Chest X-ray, PA view. Patient: 66 years old, sex M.
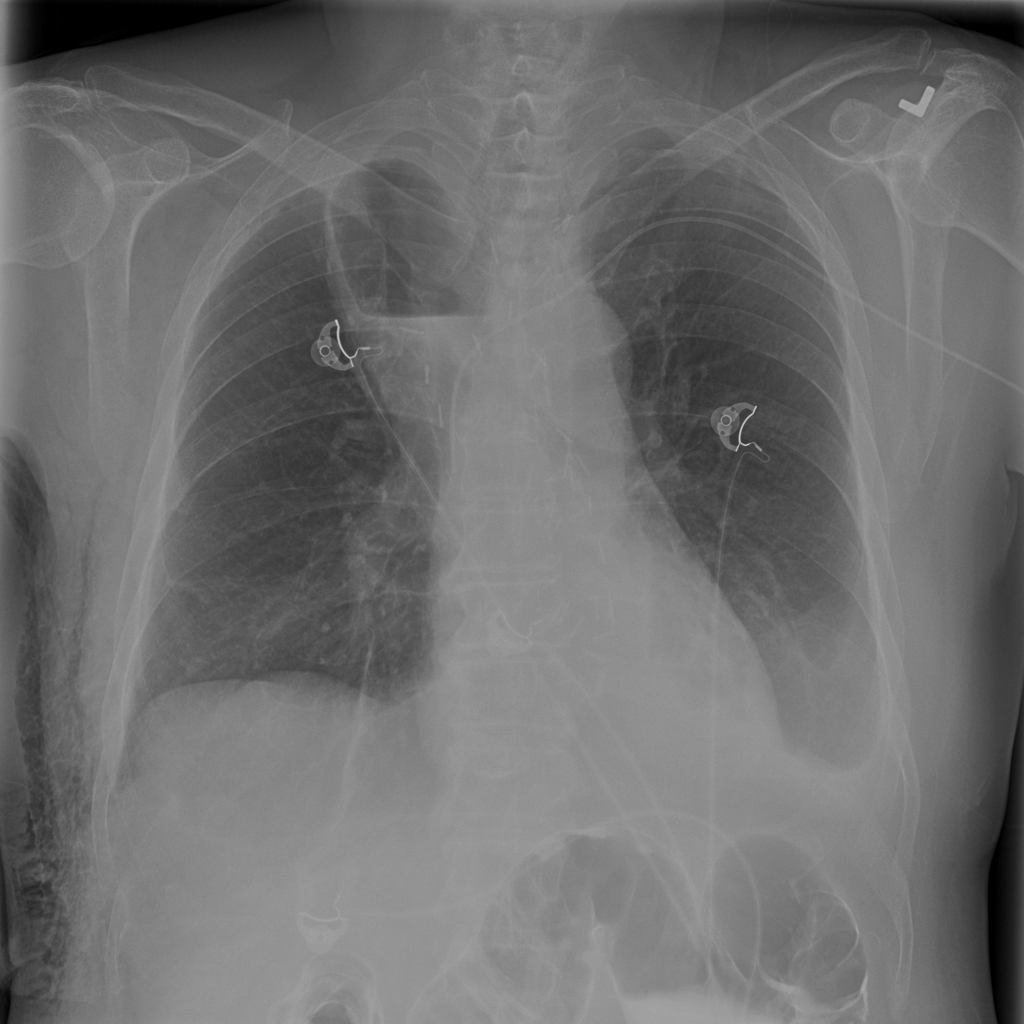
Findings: Effusion, Emphysema, Pneumothorax